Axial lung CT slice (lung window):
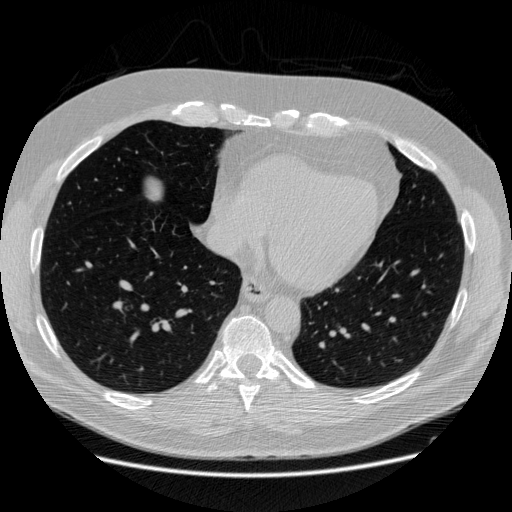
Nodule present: no